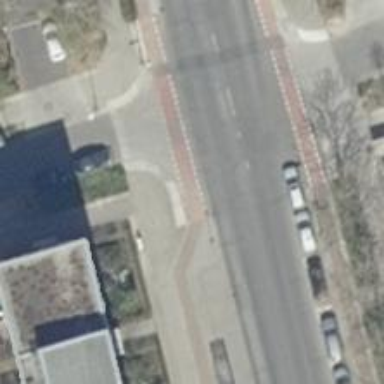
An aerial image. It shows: Unmarked crossing on footway.